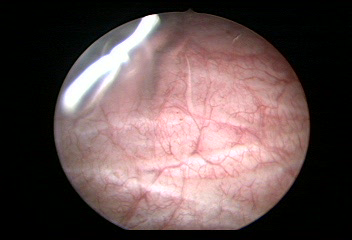
Modality: WLC
Class: Normal mucosa
Bladder cancer association: No